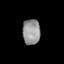
Tissue: lung
Cell type: Endothelial cells
Senescence score: 0.5452
Nuclear area (px): 437
Mean DAPI intensity: 149.824